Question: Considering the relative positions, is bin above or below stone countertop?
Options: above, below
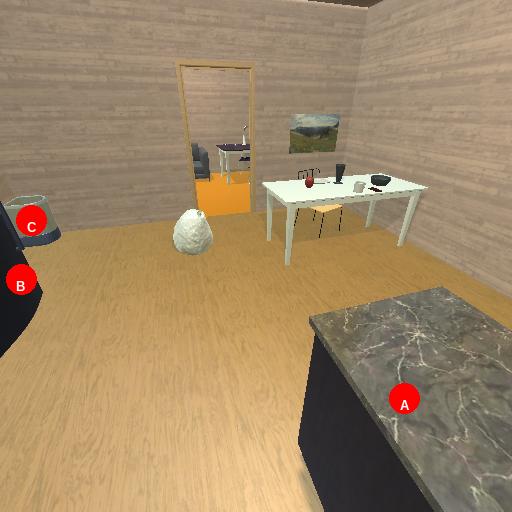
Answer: above